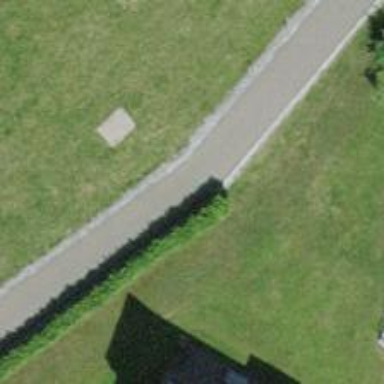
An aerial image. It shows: Hedge acting as barrier.